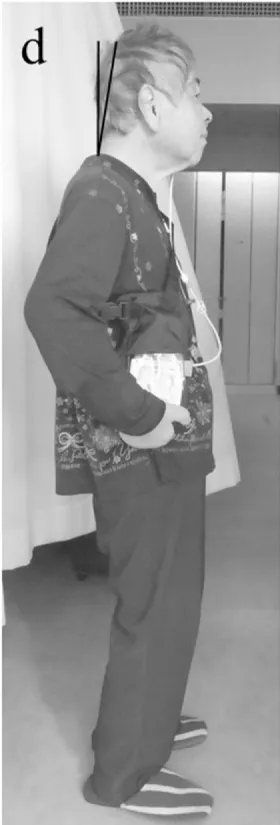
After. Continuous intrajejunal infusion of levodopa-carbidopa intestinal gel (LCIG). And in a position with the neck averted with maximum effort The black line is located between the vertex (Cz) and seventh spinous process.
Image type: medical_photograph (other_medical_photograph)